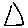
Label: triangle